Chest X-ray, AP view. Patient: 70 years old, sex M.
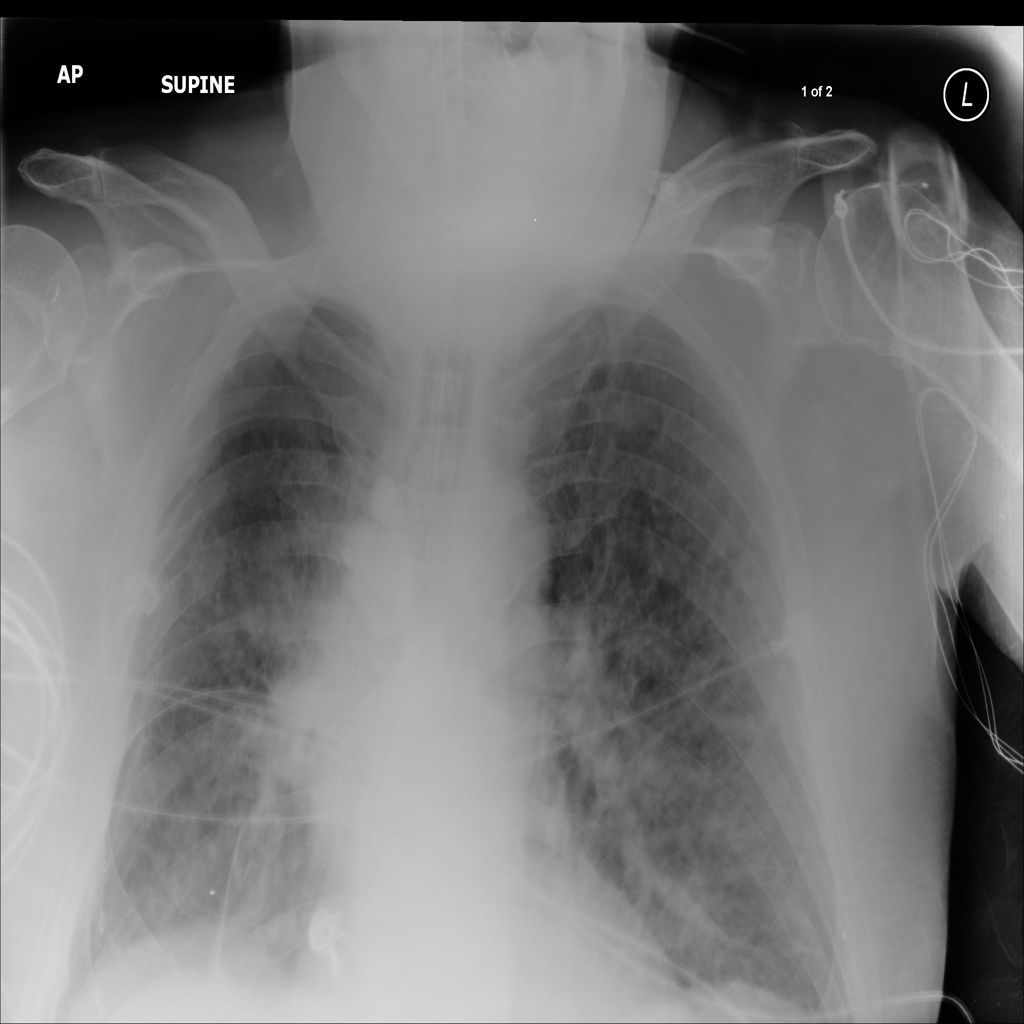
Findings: No Finding